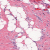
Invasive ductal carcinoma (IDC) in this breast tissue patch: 0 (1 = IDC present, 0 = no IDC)